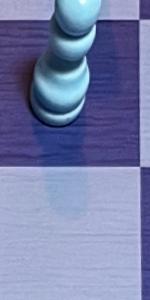
Label: Empty